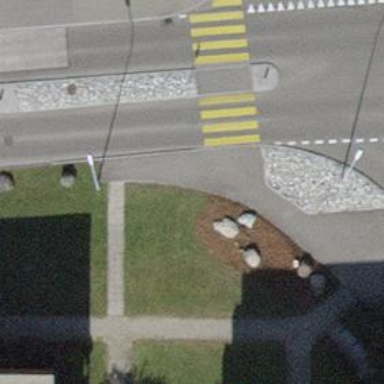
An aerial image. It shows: Sidewalk along the footway.